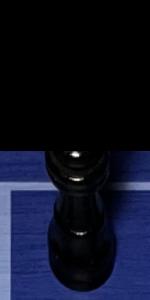
Label: Queen_Black